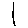
Label: line